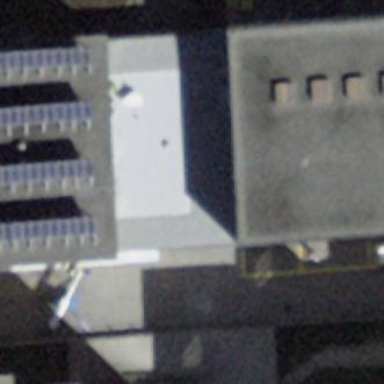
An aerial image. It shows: Building with flat roof.